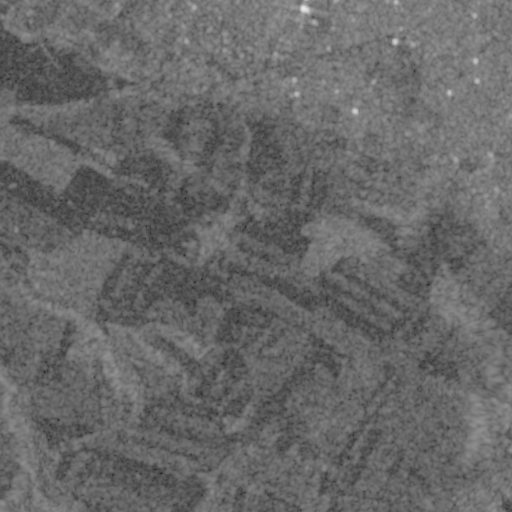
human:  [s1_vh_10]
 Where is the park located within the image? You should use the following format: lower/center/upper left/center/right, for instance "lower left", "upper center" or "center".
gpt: The park is located in the upper of the image.
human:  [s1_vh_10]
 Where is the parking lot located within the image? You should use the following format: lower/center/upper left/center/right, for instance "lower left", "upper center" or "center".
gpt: The parking lot is located in the upper right of the image.
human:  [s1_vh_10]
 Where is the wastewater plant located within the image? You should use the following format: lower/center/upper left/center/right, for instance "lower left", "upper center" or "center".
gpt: The wastewater plant is located in the upper left of the image.
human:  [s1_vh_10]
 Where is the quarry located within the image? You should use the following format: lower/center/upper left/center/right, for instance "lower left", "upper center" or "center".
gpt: There is no quarry in the image.

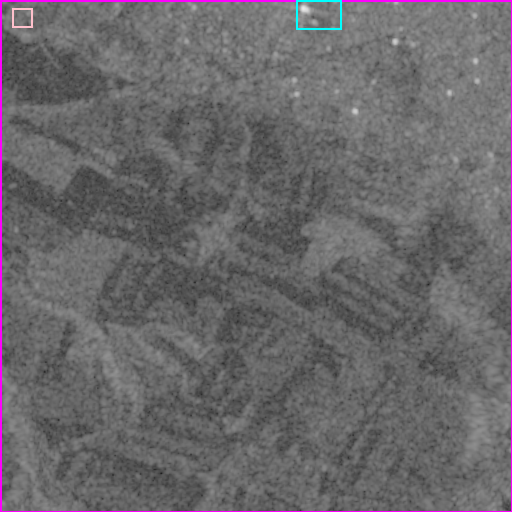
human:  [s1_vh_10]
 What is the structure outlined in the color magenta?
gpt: The structure outlined in magenta is a crop field.
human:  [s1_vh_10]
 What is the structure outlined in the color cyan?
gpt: The structure outlined in cyan is a park.
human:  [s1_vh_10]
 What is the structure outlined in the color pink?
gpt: The structure outlined in pink is a wastewater plant.
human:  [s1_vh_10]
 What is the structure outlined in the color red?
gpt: There is no red outline.